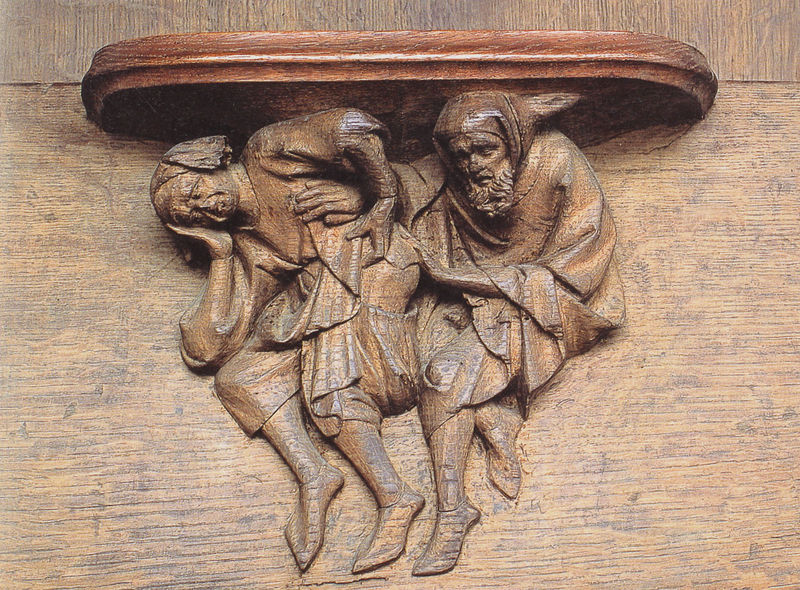
Titel: Kölner Dom, Chorgestühl
Standort: Köln, Dom (EU - D - NRW)
Schlagwörter: hand, mann, menschen, frau, holz, männer, nase, stützen, bart, regal, arme, falten, tragen, hände, paar, relief, füße, gesäß, ruhe, schlafen, zwei, kopftuch, plastik, brett, schnitzerei, maserung, leiden, mittelalter, eiche, konsole, träger, ausruhen, buche, karyatiden, geschnitzt, kirsch, kapuze, bord, hinterteil, chorgestühl, atlas, figure, releif, riemenschneider, holzschnitzerei, tilmann, relieg, kosole, misericordia, ausruhe, wegdrücken